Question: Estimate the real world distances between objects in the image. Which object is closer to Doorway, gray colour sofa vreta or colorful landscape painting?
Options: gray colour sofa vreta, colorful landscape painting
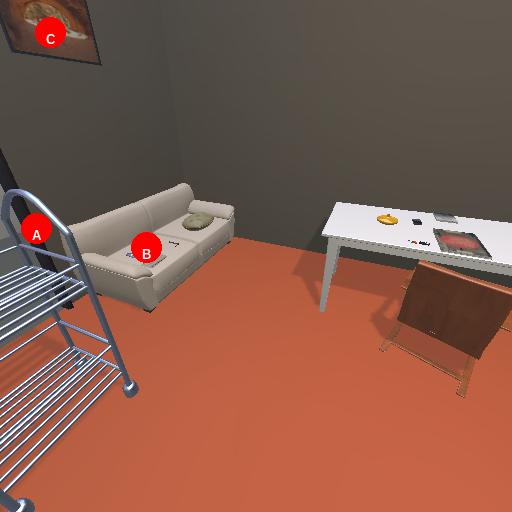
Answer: gray colour sofa vreta